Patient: sex M, age 29
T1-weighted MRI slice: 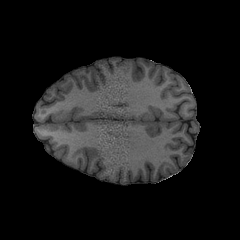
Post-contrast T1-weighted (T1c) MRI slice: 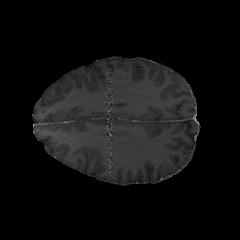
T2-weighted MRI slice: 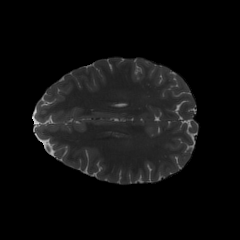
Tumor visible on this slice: no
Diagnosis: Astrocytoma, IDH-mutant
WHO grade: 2